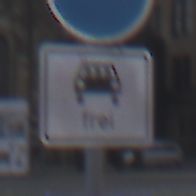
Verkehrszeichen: MehrfachbesetzePersonenkraftwagenFrei
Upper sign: Busssonderstreifen
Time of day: MorningAfternoon
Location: Outdoor (Urban)
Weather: PartlyCloudy
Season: NotSpecified
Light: Natural